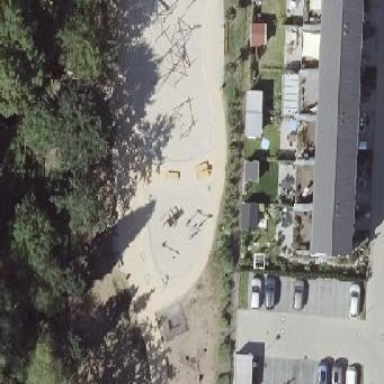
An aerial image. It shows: Playground area for leisure activities on the land.